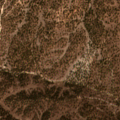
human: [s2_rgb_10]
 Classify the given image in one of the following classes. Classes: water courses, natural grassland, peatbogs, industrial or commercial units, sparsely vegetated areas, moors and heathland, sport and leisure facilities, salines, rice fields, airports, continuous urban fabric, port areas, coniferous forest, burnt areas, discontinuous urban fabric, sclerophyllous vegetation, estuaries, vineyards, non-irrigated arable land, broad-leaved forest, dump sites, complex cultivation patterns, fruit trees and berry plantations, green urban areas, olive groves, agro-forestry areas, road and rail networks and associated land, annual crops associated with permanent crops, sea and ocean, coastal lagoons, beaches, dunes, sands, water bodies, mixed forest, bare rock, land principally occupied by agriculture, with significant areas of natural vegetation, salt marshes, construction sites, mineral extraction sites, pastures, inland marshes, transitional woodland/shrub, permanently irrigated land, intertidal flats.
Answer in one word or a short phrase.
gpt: agro-forestry areas